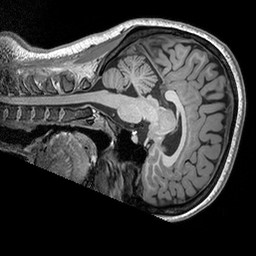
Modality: T1w
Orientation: sagittal
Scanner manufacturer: siemens
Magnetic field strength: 3 T
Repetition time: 2.53 s
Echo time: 0.00298 s